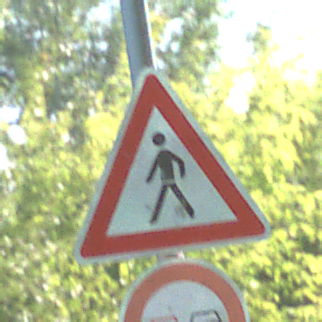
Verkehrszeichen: FussgaengerRechts
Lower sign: Ueberholverbot
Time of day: MorningAfternoon
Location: Outdoor (Nature)
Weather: Clear
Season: NotSpecified
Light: Natural